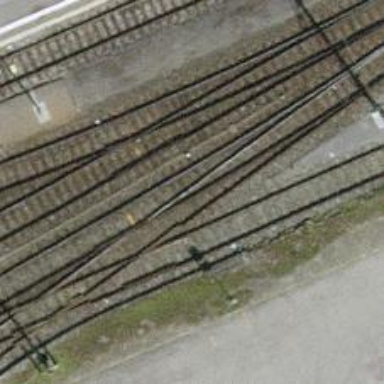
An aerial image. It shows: Single-track electrified railway yard with contact line electrification.